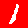
Digit: 1